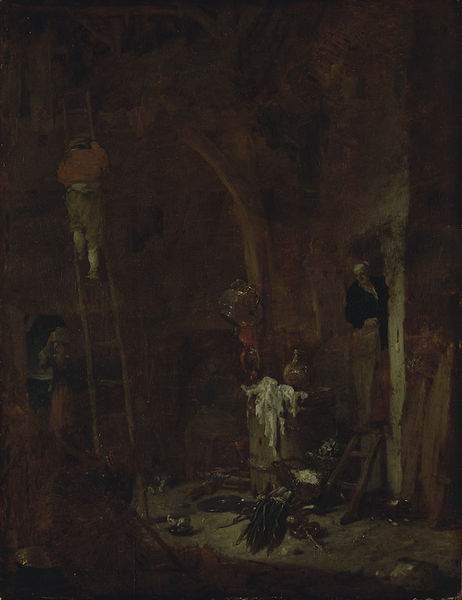
Titel: Inneres einer Scheune
Künstler: Willem Kalf
Standort: Karlsruhe
Institution: Staatliche Kunsthalle Karlsruhe
Schlagwörter: arch, arches, hat, lamp, men, people, red, stair, stairs, steps, stool, white, window, women, black, dark, figures, grandma, green, grey, interior, lady, old, painting, room, three, wall, woman, old woman, brown, floor, pot, wooden, wine, wood, sad, man, rock, stone, building, girl, house, peasant, roof, death, boy, light, night, color, shadow, dog, hats, pirates, old man, ladder, step, door, scene, peasants, human, basket, clothes, entry, pots, back, dull, observation, pants, medieval, bottle, cloth, vessel, farm, fire, cave, paint, genre, nacht, work, pottery, contrast, darkness, trousers, plate, jug, poor, alley, bottles, barn, dirty, beams, broken, fear, woods, copper, inn, leiter, tomb, sticks, stall, logs, kettle, romeo, tray, horror, inside, mess, rags, shed, hopeless, old lady, messy, muted, flora, jar, indoors, windiw, storage, cavern, brouwer, ostade, hole, ladders, browns, cellar, hidden, depressed, dim, hiding, pirate, limb, beam, depression, grim, climb, jars, wax, trouses, stepladder, climbing, hide, harch, vaise, lappen, spill, pans, latter, furs, rung, grays, ess, grime, forgotten, scaling, old laddy, fethers, loft, blacknight, rungs